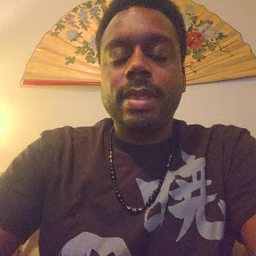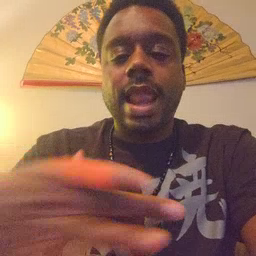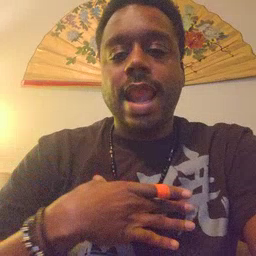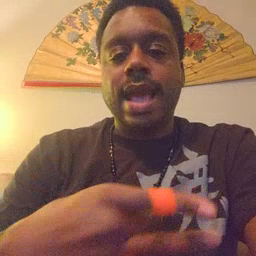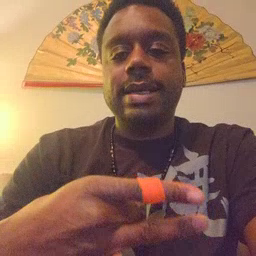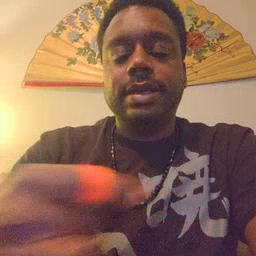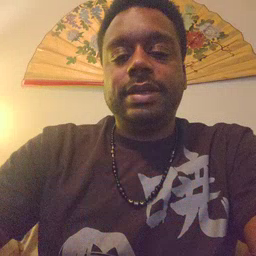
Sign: like